Field crop: maize
Growth stage: 1
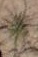
Species: salsola